Question: I am trying to store values in Isolate Storage through XML serialization. I am getting the error as InvalidOperation Exception error. If i Debug line by line, value from the screen is passing and working fine through this process, variable "xml" is also showing the exact value which i need to get. But in the below page you can see it is showing error at this point. Did I miss anything?
'''
using System.Text;
using System.Xml.Serialization;
private UserModified _User = new UserModified();
private const string USER_KEY = "UserModified";
private void Jogger_JogLoaded(object sender, RoutedEventArgs e)
{
if (IsolatedStorageSettings.ApplicationSettings.Contains(USER_KEY))
GetUser();
this.DataContext = _User;
}
'''

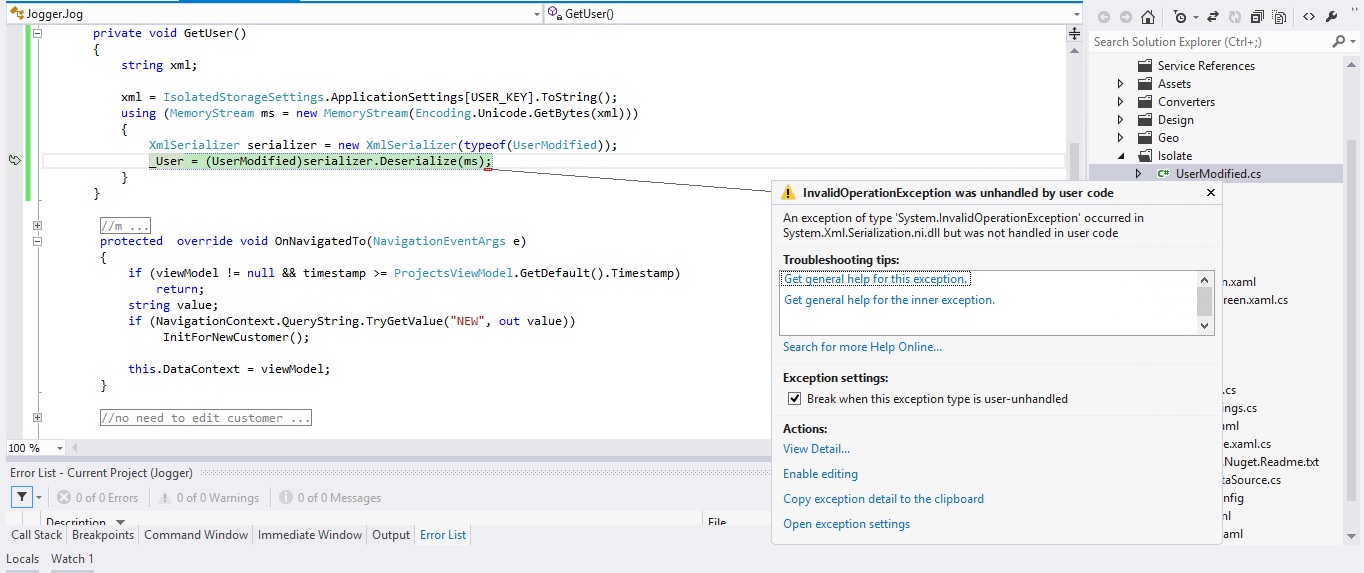
Answer: I think the problem is that it should be 'Encoding.UTF8.GetBytes' not 'Encoding.Unicode.GetBytes'.